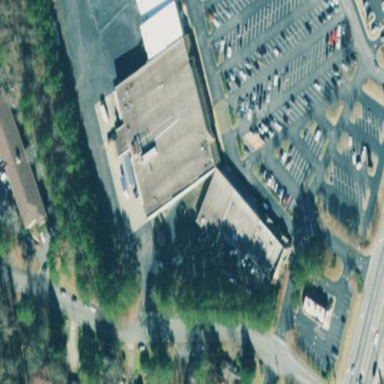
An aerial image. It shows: Supermarket building.